Question: I'm searching for an implementation of a Combo Box in SWT that will allow me to set the the entries in it with a list of any Object, in a similar way to Trees and Tables.
Ideally I want the String when dropped down to be able to be different to the final String once selected. IE a drop down to select a person that shows their age next to their name in the list, but only their name when selected and placed in the box.
All I can find that exists are String based Combo Boxes with no way of describing different display options, so I guess i's going to have to build a new component if I want the thing to work, but I was hoping someone has already implemented such a thing (since I've seen this sort of functionality in some applications) and I just can't find it?
I hope to create something like this.

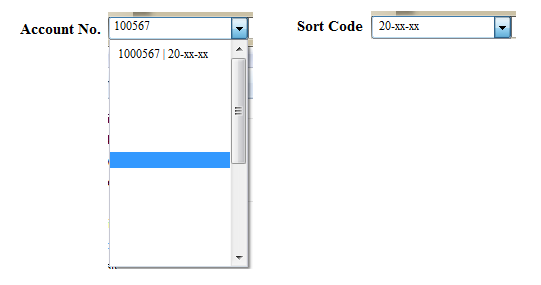
Answer: The JFace <URL> is used to display the text inside the combo.
<URL> is an excellent tutorial by Vogella.
Here is an example that does what you want. It basically saves the current combo selection if a boolean of the displayed objects:
'''
public static void main(String[] args) {
final Display display = new Display();
final Shell shell = new Shell(display);
shell.setLayout(new FillLayout());
final ComboViewer viewer = new ComboViewer(shell, SWT.READ_ONLY);
viewer.setContentProvider(ArrayContentProvider.getInstance());
/* if the current person is selected, show text */
viewer.setLabelProvider(new LabelProvider() {
@Override
public String getText(Object element) {
if (element instanceof Person) {
Person current = (Person) element;
if(current.isSelected())
return current.getName();
else
return "";
}
return super.getText(element);
}
});
final Person[] persons = new Person[] { new Person("Baz"),
new Person("BazBaz"), new Person("BazBazBaz") };
viewer.setInput(persons);
/* within the selection event, tell the object it was selected */
viewer.addSelectionChangedListener(new ISelectionChangedListener() {
@Override
public void selectionChanged(SelectionChangedEvent event) {
IStructuredSelection selection = (IStructuredSelection) event.getSelection();
Person person = (Person)selection.getFirstElement();
for(Person p : persons)
p.setSelected(false);
person.setSelected(true);
viewer.refresh();
}
});
viewer.setSelection(new StructuredSelection(viewer.getElementAt(0)), true);
shell.pack();
shell.setSize(200, shell.getSize().y);
shell.open();
while (!shell.isDisposed()) {
if (!display.readAndDispatch()) {
display.sleep();
}
}
display.dispose();
}
public static class Person {
private String name;
/* this will be true for the selected person */
boolean isSelected;
public Person(String name) {
this.name = name;
this.setSelected(false);
}
public String getName() {
return name;
}
public void setName(String name) {
this.name = name;
}
public boolean isSelected() {
return isSelected;
}
public void setSelected(boolean isSelected) {
this.isSelected = isSelected;
}
}
'''